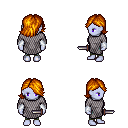
a pixel art fantasy rpg character, female body template, dark elf, purple skin, chain mail, teal pants, dark blonde swoop hairstyle, white cloth bracers, dagger, four views (front, back, left, right), 2x2 character sprite sheet, small pixel art, hard edges, no anti-aliasing